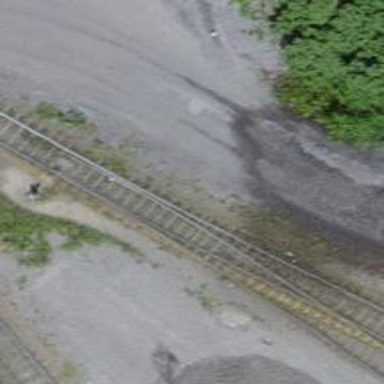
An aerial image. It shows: Railway switch.